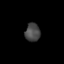
Tissue: lung
Cell type: Myeloid cells
Senescence score: 0.2149
Nuclear area (px): 269
Mean DAPI intensity: 71.193